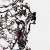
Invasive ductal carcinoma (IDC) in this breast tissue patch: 0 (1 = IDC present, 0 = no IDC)